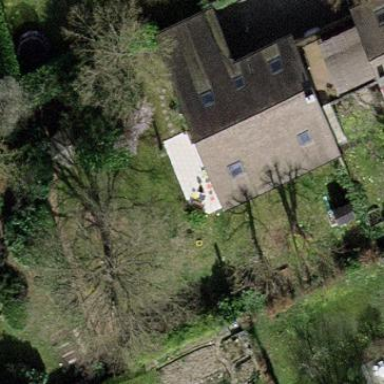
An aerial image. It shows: Garden enclosed by fence.